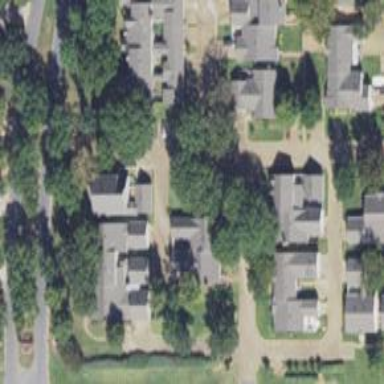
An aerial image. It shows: Living street.